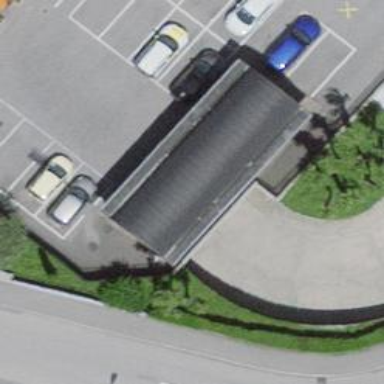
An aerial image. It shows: Parking entrance.